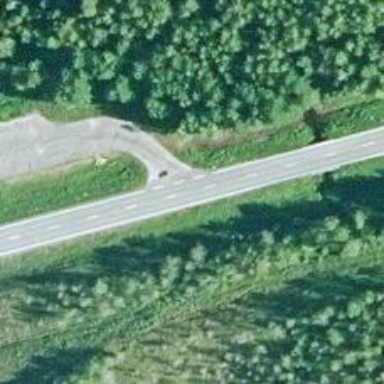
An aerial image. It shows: Asphalt road designated as trunk highway.